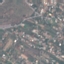
Label: Residential